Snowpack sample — Loveland Pass, Silver Plume, Colorado, USA (1/12/25, 11:40 AM MST)
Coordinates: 39.66, -105.88
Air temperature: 7 °F
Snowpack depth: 140 cm
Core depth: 10 cm
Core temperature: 41 °F
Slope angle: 11°, slope face: 30°
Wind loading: high
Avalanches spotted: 2
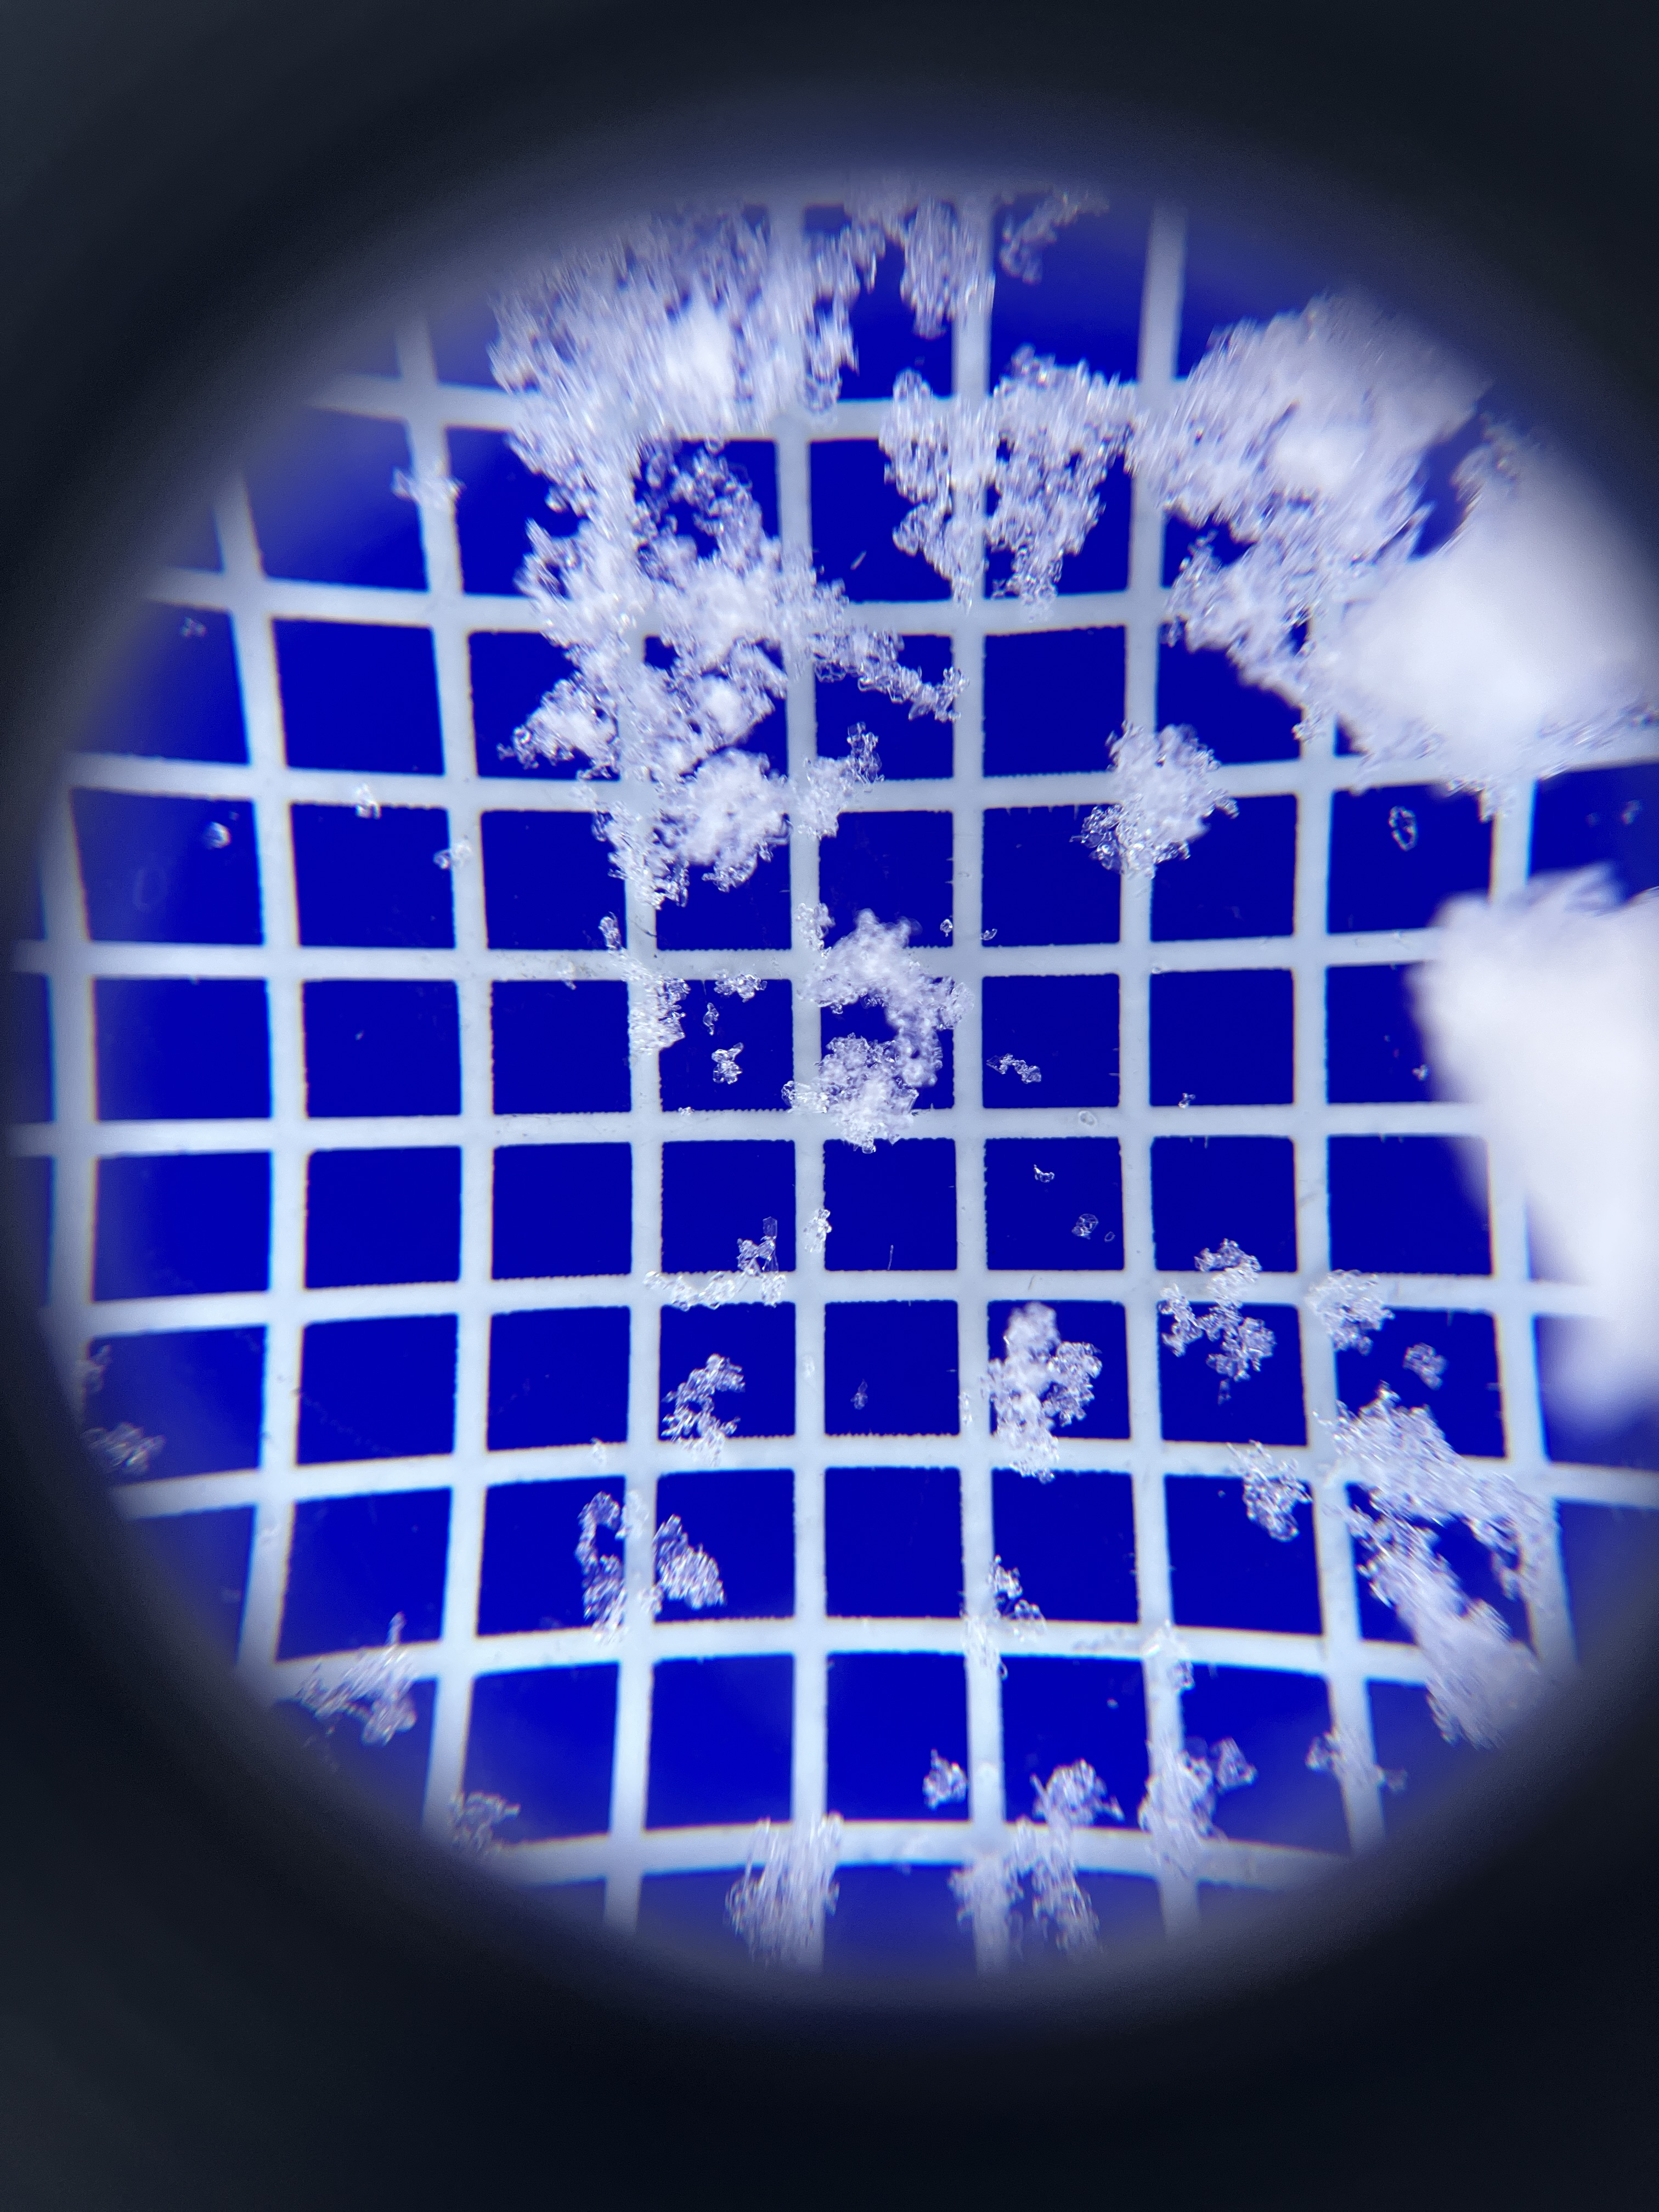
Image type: magnified_profile
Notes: Pilot using slightly modified coring method that took too large segment for snow profile picturing, advised not to use in higher level models. Two avalanche on south face nearby, partially cloudy with light snow in the last 24 hours. Lots of wind loading on eastern features.